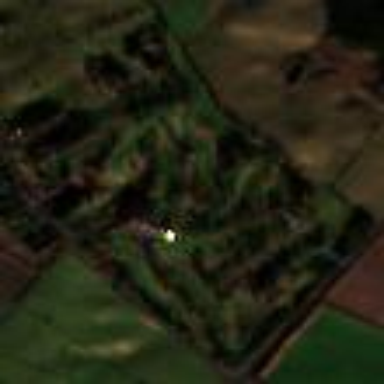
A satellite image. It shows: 18-hole golf course.